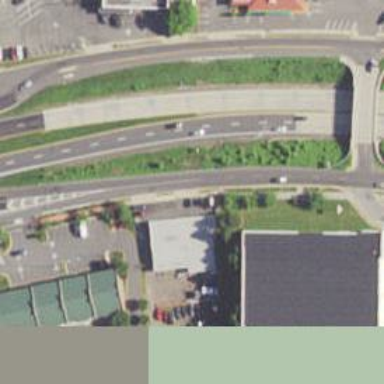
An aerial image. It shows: Trunk highway with expressway features.